Question: I am trying to build a classifier. In playing around with hyperparameters, I happened to use the parameters 'class_weights' and 'C' simultaneously and am seeing results that I don't understand.
This code gives me a different f1 score
'''
clf = svm.SVC(kernel="linear",class_weight={1:10,0:5})
clf.fit(X_train_tfidf, y_train)
predicted=clf.predict(X_test_tfidf)
f1_score(y_test, predicted)
'''
From this code
'''
clf = svm.SVC(kernel="linear",class_weight={1:10,0:5},c=5)
clf.fit(X_train_tfidf, y_train)
predicted=clf.predict(X_test_tfidf)
f1_score(y_test, predicted)
'''
My understanding is that when setting class weights, you are setting 'C' values per this equation .
In that case, I would expect the 'C' parameter to be ignored. But it doesn't seem to be. What is sklearn doing with it? Am I understanding something wrong?
Thanks
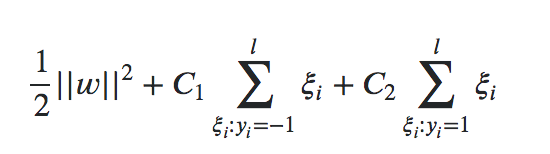
Answer: Setting class weights and setting the 'C' parameter are two independent things, and you should not expect the results to be the same.
The documentation says the following thing:
> In problems where it is desired to give more importance to certain classes or certain individual samples keywords class_weight and sample_weight can be used.SVC implement a keyword class_weight in the fit method. It's a dictionary of the form {class_label : value}, where value is a floating point number > 0 that sets the parameter C of class class_label to C * value.
In other words:
- in your first example, you will have 'C = 1*5 = 5' for class 0 and 'C = 1*10 = 10' for class 1 (because the default value is 1.0)- in your second example, you will have 'C = 5*5 = 25' for class 0 and 'C = 5*10 = 50' for class 1